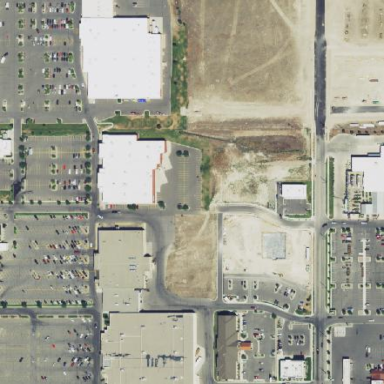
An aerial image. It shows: Retail area.